Question: I am learning MVC3 and EF with DB first approach.
In some videos of MVC3 with code first approach from Scafolding Options they choosed and after selecting Model and Data Context classes some code was automatically generated.
In my working I have a separate class library which has EF model in it . Please guide me how to access that EF and its generated classes to use with controller with read write actions and views ?
I am adding new Controller.
I am not getting the comments you mentioned in your picture.
I am getting some classes in Model Classes drop down but not my EF classes are there in list.
I have not done any refrencing to class library in my MVC project. Please guie me how and what where to do ?

Thanks
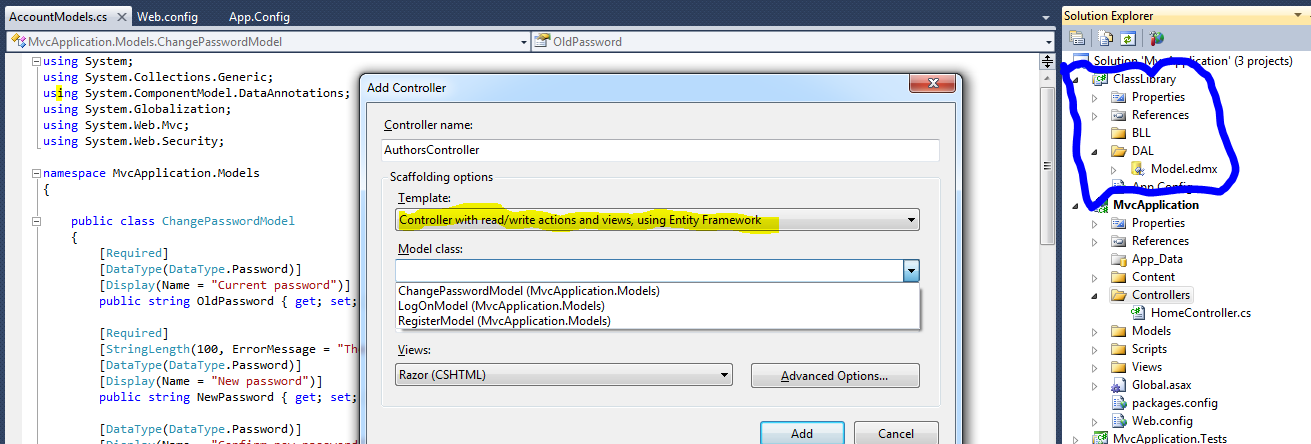
Answer: I believe you're referring to <URL>
'''
Install-Package MvcScaffolding
'''
If it shows No Model Classes availble, when you hover it will give you a more verbose description:

If you get this message, cleaning and rebuilding should fix your problem.
Is your database project referenced by your main project? In your main project click references, add new reference - then in the projects tab select the name of the project with your edmx:

After that, clean and build!